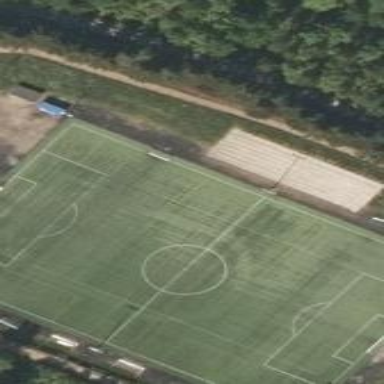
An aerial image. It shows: Artificial turf soccer pitch for leisure land.